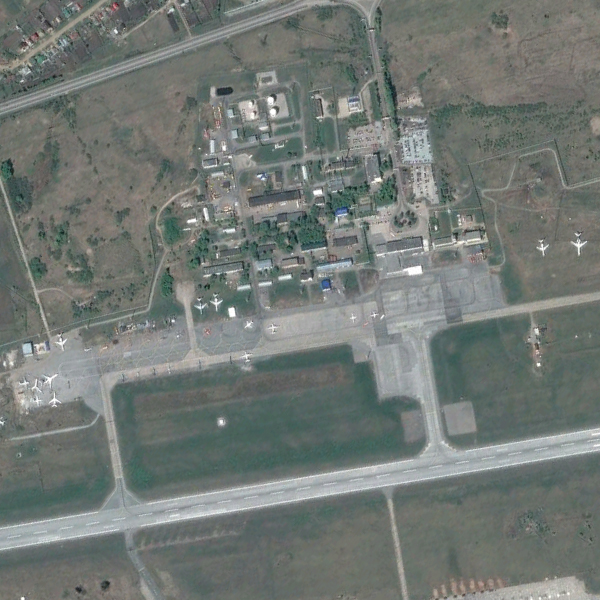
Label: Airport